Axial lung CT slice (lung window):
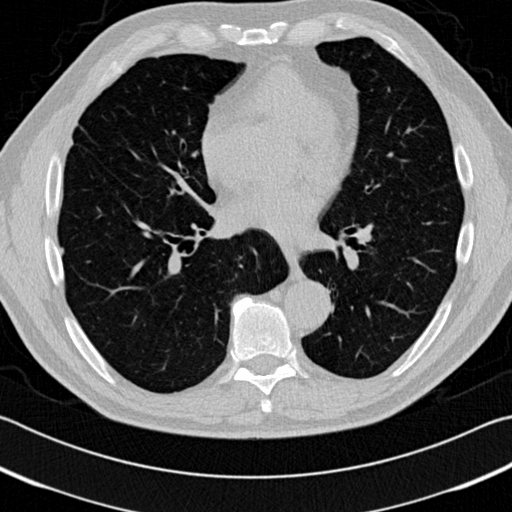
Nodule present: no